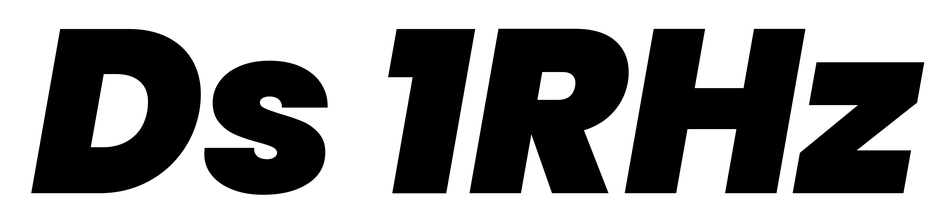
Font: Poppins-BlackItalic